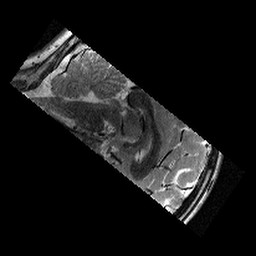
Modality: T2w
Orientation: sagittal
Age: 12
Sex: female
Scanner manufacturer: siemens
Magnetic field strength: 3 T
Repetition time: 9.23 s
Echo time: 0.067 s